Interaction volume radius: 10 \u00c5
Interaction volume height: 50 \u00c5
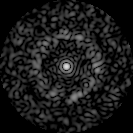
Disorder parameter: 0.82